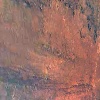
Label: land